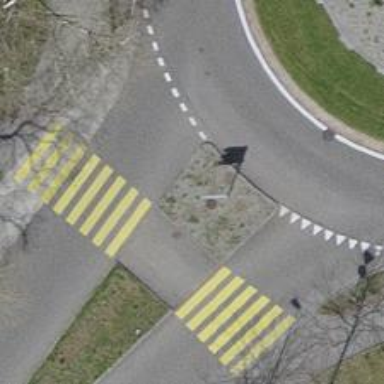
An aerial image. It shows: Asphalt sidewalk along the footway.